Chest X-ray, PA view. Patient: 37 years old, sex F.
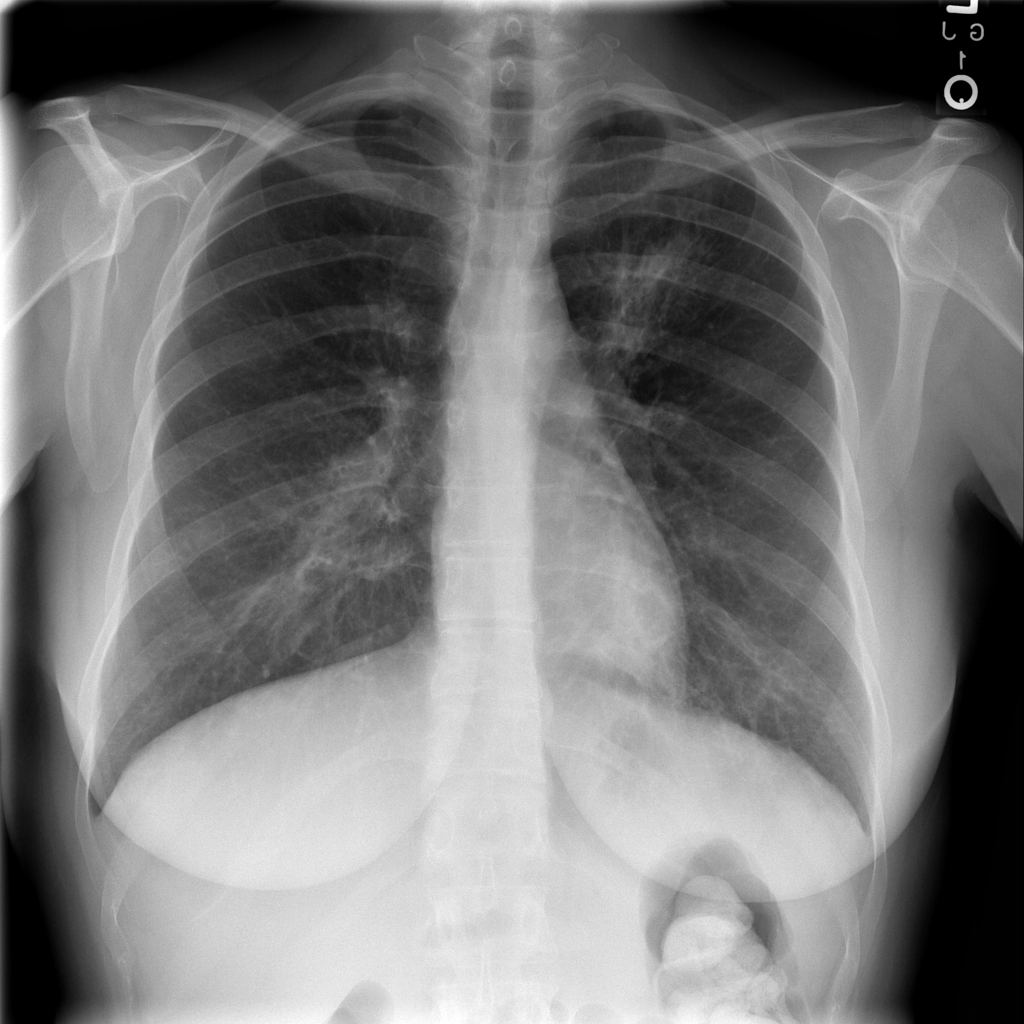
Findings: No Finding